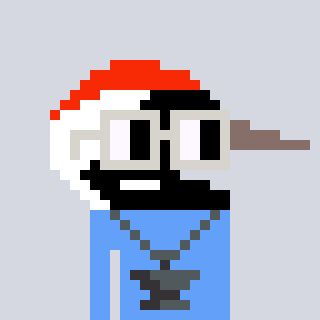
a pixel art character with square light gray glasses, a crane-shaped head and a blue-colored body on a cool background